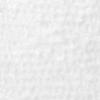
Label: no_change